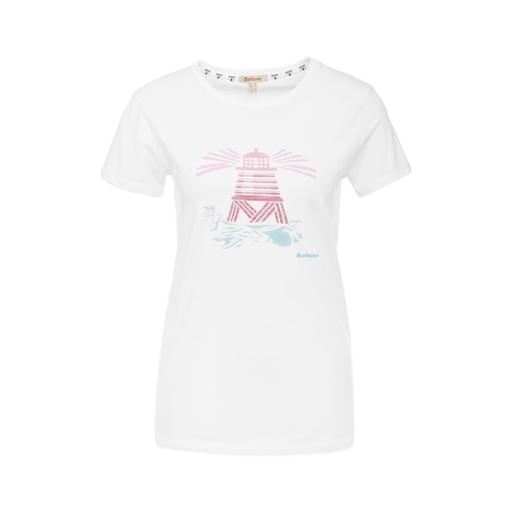
white harbor tee, white melrose t-shirt, multicolor women’s white large t-shirt, white background